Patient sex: M
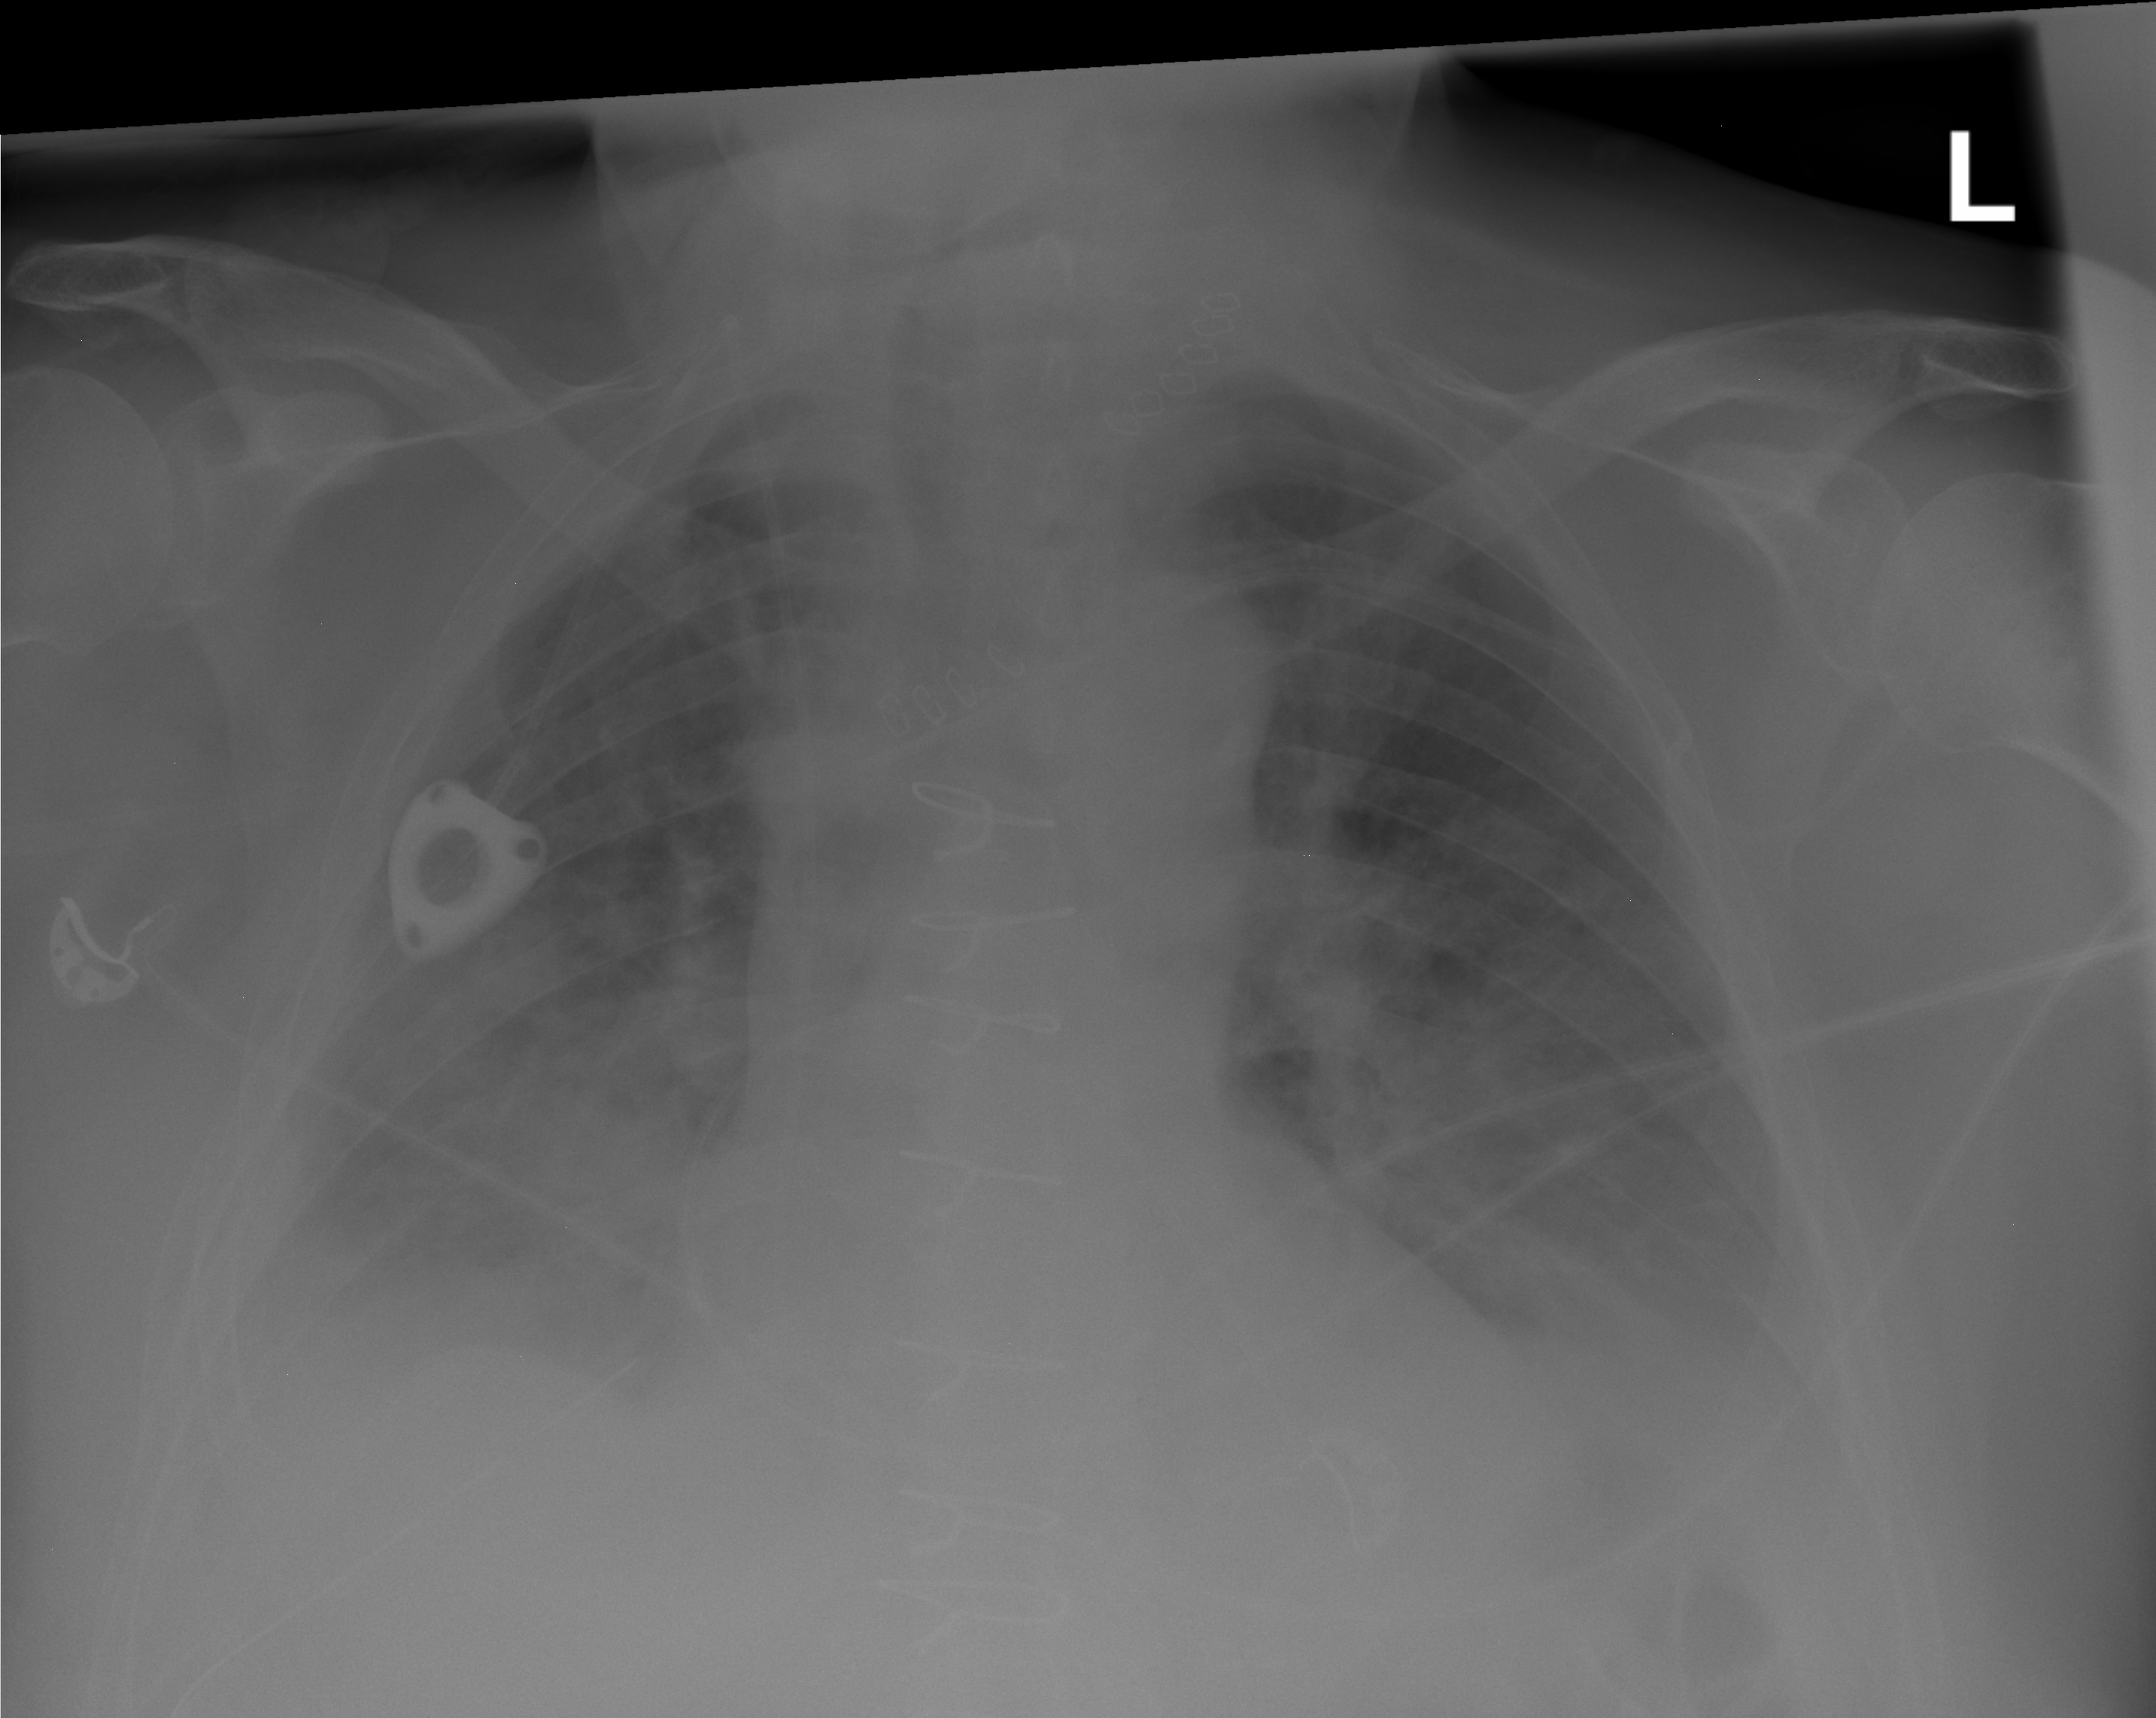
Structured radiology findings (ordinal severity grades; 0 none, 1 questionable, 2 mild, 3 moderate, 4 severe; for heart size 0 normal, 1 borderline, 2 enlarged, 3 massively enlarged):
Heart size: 0
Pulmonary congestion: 1
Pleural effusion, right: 2
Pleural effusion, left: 2
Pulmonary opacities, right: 2
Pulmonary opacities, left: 1
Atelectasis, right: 2
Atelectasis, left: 2